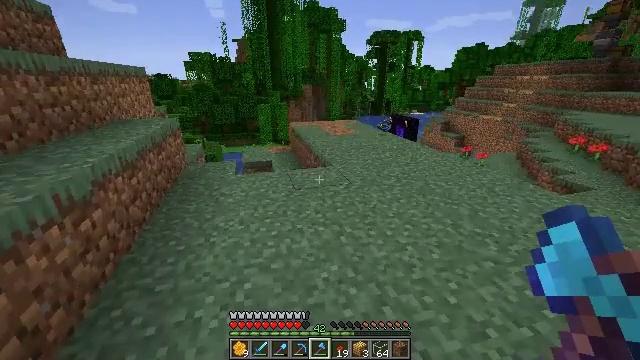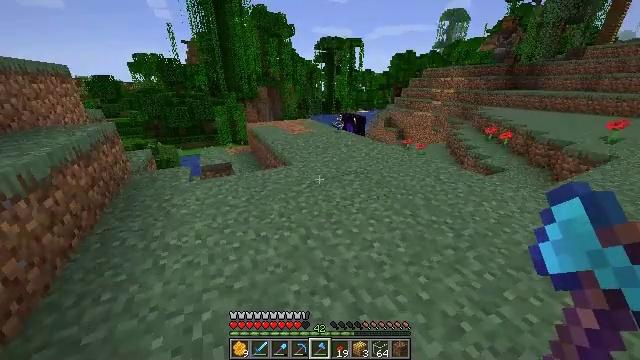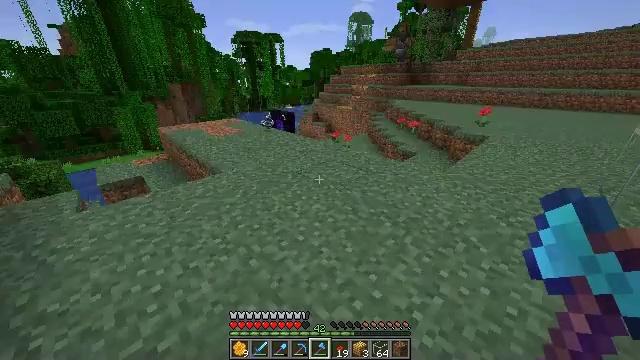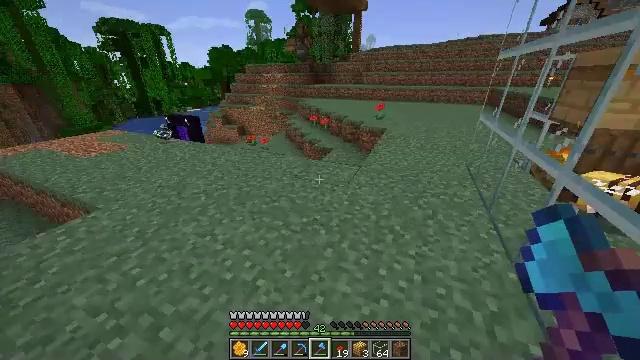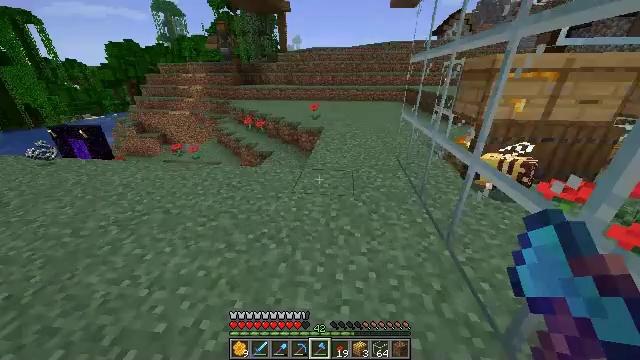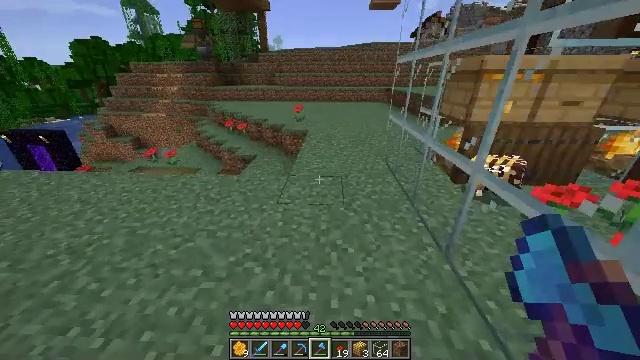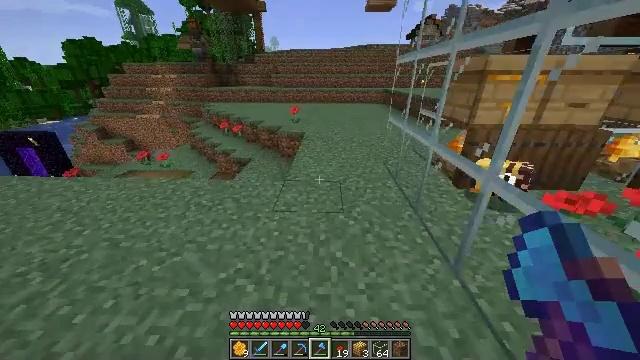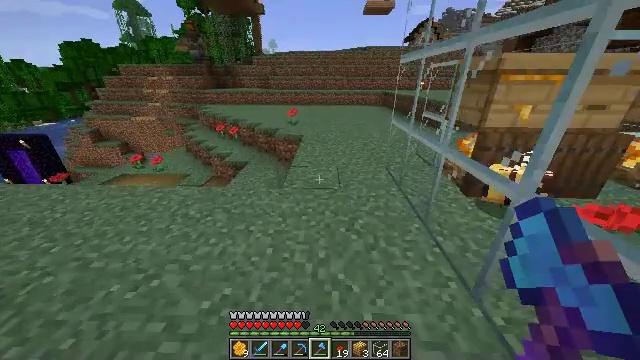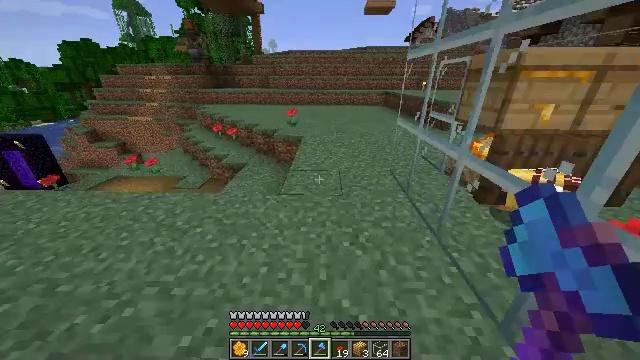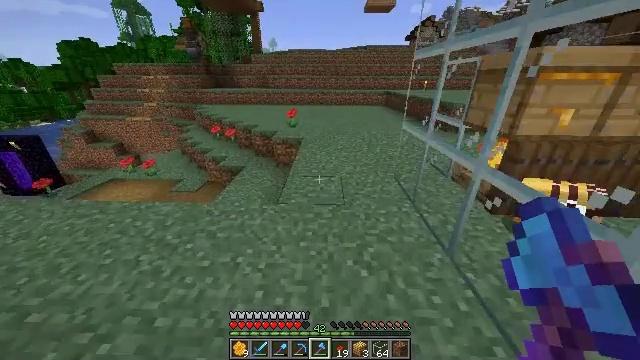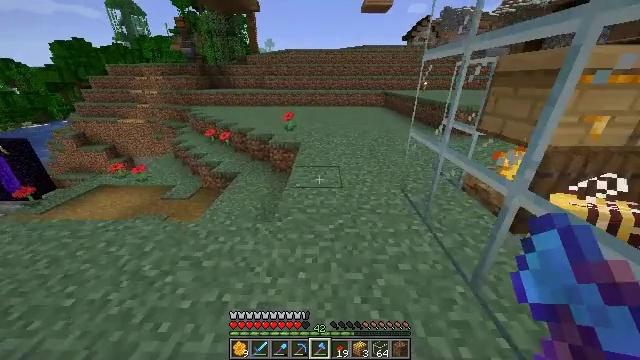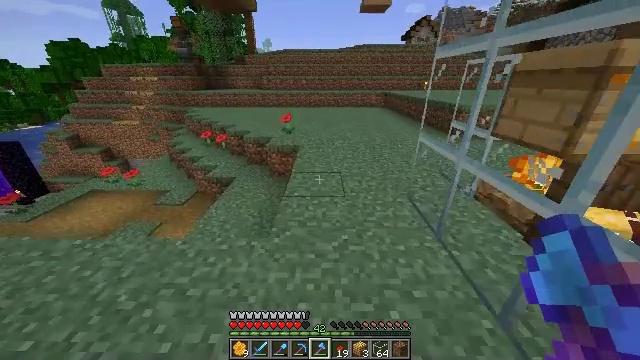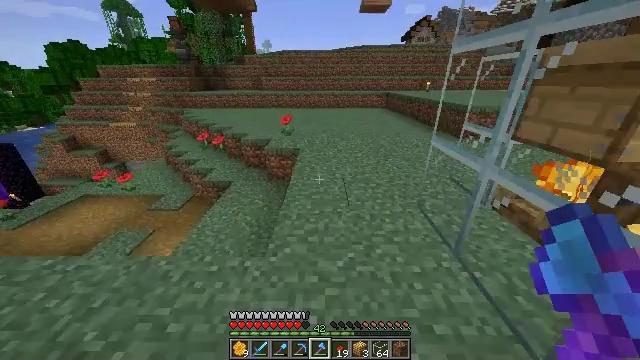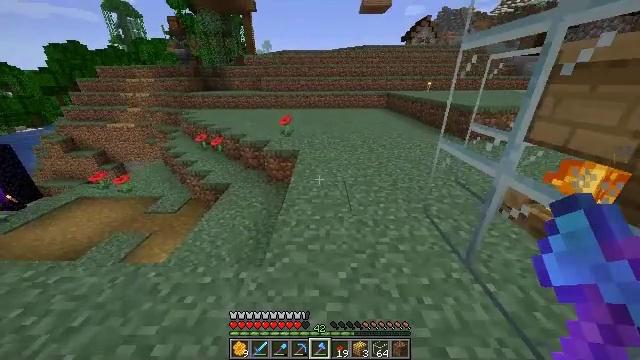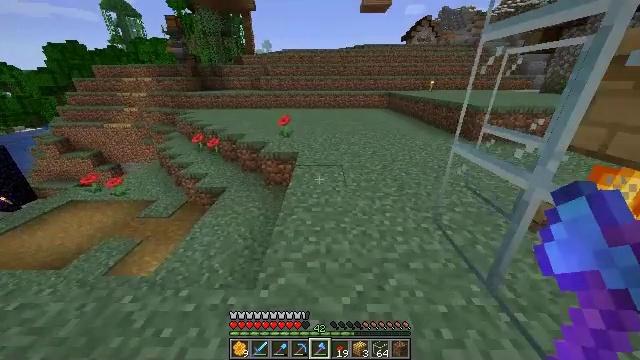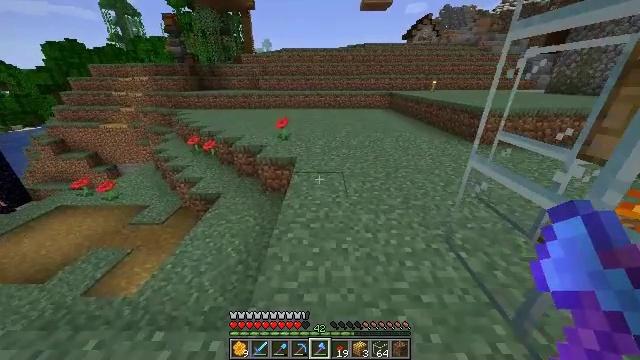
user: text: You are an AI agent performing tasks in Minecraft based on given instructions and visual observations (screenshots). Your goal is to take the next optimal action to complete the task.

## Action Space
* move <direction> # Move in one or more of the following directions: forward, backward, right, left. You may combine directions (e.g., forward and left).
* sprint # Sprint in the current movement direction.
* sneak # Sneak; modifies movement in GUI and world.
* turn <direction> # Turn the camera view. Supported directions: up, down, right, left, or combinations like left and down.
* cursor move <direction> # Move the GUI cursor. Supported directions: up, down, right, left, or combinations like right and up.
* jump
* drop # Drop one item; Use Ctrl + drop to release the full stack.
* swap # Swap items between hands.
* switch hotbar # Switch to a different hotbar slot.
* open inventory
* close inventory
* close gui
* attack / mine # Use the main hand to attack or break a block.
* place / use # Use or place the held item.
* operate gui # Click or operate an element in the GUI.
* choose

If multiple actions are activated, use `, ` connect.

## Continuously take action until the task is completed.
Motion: motion action
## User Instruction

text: Gather poppy from the ground.
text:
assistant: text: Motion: move forward, sprint, turn right and down, attack / mine
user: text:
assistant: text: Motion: move forward, sprint, turn right and down, attack / mine
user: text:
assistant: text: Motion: move forward, turn right, attack / mine
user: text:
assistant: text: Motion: move forward, turn right, attack / mine
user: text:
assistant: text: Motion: move forward, sprint, turn right, attack / mine
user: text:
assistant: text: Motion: move forward, sprint, attack / mine
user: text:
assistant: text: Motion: move forward, sprint, attack / mine
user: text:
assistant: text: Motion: move forward, sprint, attack / mine
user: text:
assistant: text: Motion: move forward, attack / mine
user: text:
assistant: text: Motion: move forward, attack / mine
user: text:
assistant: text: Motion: move forward, attack / mine
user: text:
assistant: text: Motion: move forward, sprint, attack / mine
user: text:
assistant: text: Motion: move forward, sprint, attack / mine
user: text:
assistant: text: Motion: move forward, sprint, attack / mine
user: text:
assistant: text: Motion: move forward, attack / mine
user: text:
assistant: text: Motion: move forward, attack / mine
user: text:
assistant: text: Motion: move forward, sprint, attack / mine
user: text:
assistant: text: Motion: move forward, sprint, attack / mine
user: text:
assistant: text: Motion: move forward, sprint, attack / mine
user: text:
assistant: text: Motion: move forward, sprint, turn left, attack / mine
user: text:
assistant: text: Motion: move forward, sprint, turn left, attack / mine
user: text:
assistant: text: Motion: move forward, turn left, attack / mine
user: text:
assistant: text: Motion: move forward, attack / mine
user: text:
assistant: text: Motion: move forward, turn left, attack / mine
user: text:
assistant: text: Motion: move forward, turn left, attack / mine
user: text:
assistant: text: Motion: move forward, attack / mine
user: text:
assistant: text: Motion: move forward, attack / mine
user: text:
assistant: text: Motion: attack / mine
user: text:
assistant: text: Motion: attack / mine
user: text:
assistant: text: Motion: attack / mine